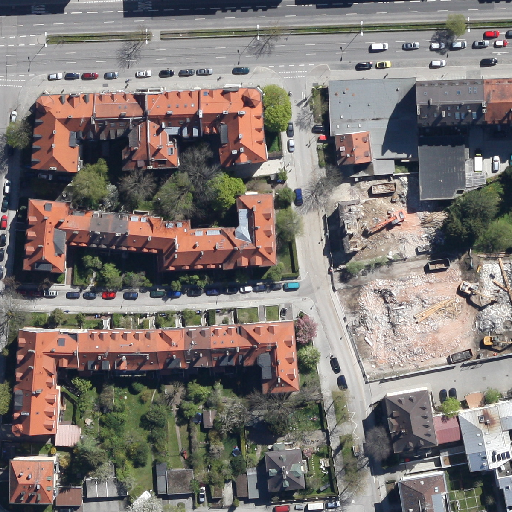
Referring expression: vehicle